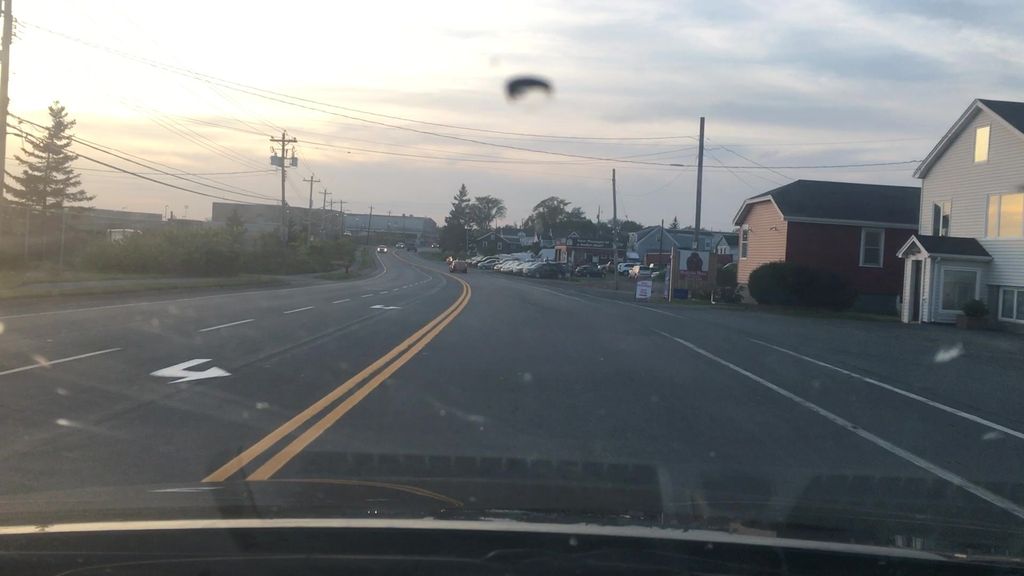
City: halifax